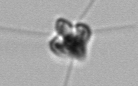
Label: Pyramimonas_longicauda